Question: Consider this simple code:
'''
class Program
{
static List<Data> listData = new List<Data>();
static void Main(string[] args)
{
for (int i = 0; i < 5; i++)
{
Data newData = new Data();
newData.num1 = i;
newData.num2 = i * 5;
listData.Add(newData);
}
Console.ReadLine();
}
}
class Data
{
public int num1 { get; set; }
public int num2 { get; set; }
}
'''
For some reason, when profiling memory for this code, it shows that there are Data[] objects in memory (which i assume are listData objects):

Can anyone explain why?
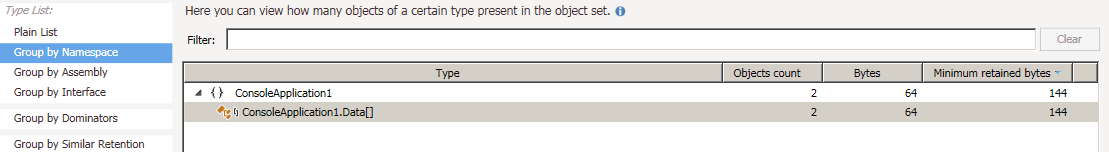
Answer: No, you don't have an extra 'List<Data>' in memory, you have two 'Data[]' arrays. Which are the underlying storage for the List<> object you created.
List<> starts out with an empty array, the first Add() call creates a Data[] array that can fit 4 elements. Which runs out on the fifth Add() call, it now creates a Data[] array that's double the size, it can store 8 elements. Your memory profiler still sees the Data[] array that's garbage, the GC hasn't run yet.
You can use the Capacity property to optimize this. Lots more details in <URL>.